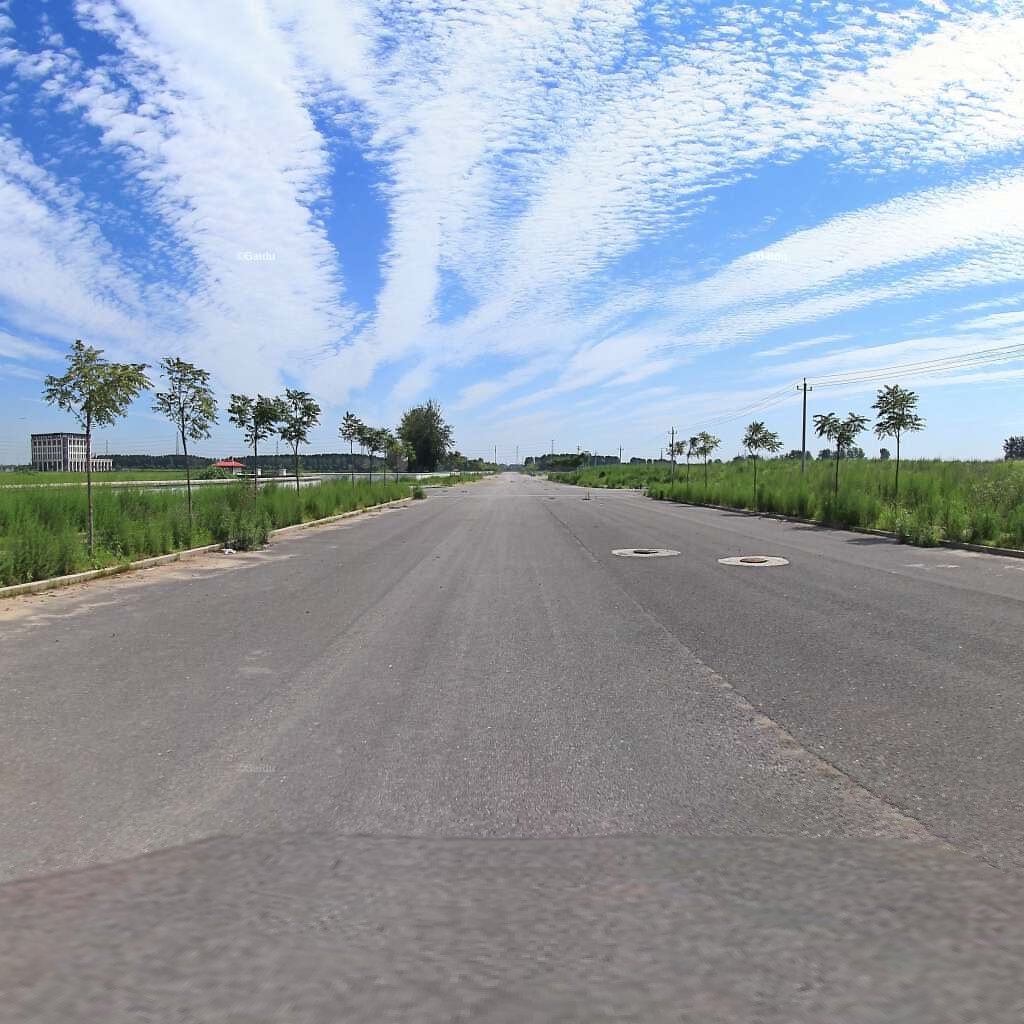
Region: Chaoyang
Road damage annotations: longitudinal crack, manhole cover, manhole cover